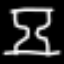
Label: hourglass